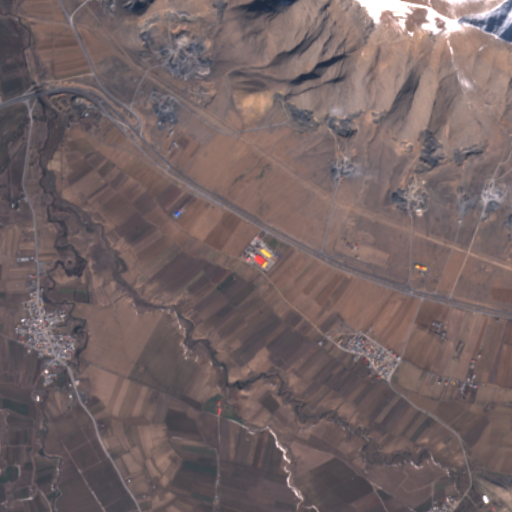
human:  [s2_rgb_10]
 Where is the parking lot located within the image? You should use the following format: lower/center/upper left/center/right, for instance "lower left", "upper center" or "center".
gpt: The parking lot is located in the center left of the image.
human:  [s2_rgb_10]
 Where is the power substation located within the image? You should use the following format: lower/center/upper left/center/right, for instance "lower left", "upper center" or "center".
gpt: The power substation is located in the upper left of the image.
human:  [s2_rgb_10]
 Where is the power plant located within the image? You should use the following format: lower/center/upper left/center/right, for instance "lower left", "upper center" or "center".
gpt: There is no power plant in the image.